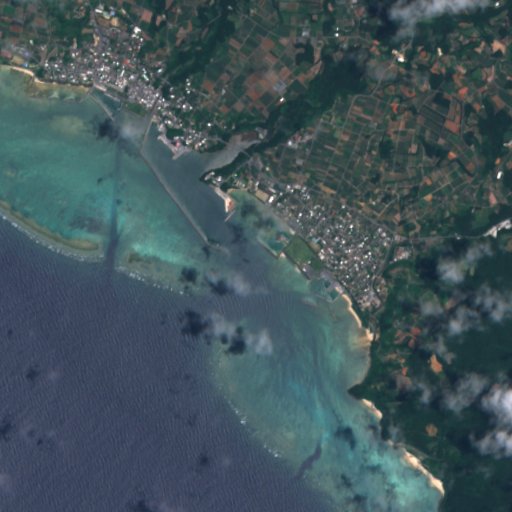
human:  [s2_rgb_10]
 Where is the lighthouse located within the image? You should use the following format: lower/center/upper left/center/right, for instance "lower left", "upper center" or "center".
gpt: The lighthouse is located in the upper left of the image.
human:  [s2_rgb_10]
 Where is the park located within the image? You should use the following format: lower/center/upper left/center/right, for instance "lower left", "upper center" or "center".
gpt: There is no park in the image.